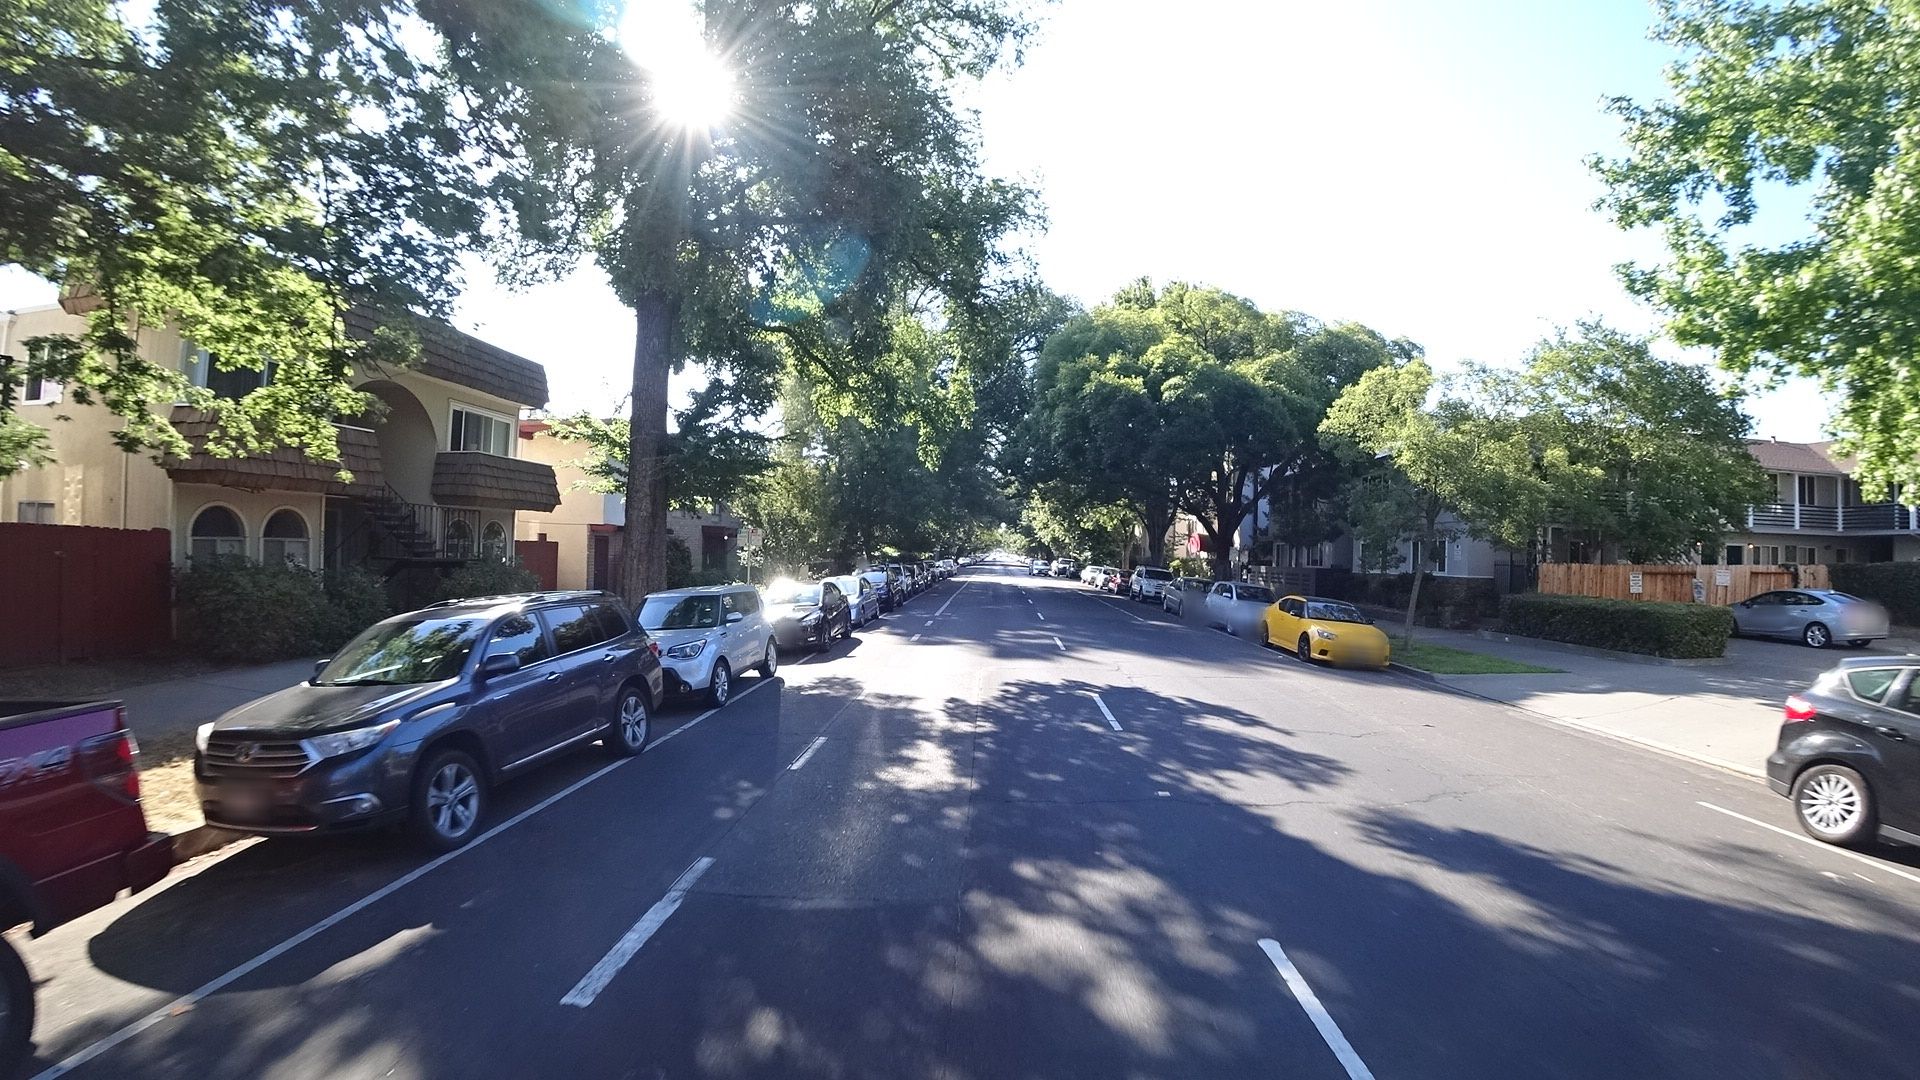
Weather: clear
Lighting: day
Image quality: good
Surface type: cycling surface
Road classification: secondary
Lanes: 2
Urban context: urban centre
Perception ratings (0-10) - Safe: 9.49, Lively: 9.52, Beautiful: 9.61, Boring: 2.35, Depressing: 1.6, Wealthy: 8.74